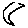
Label: moon